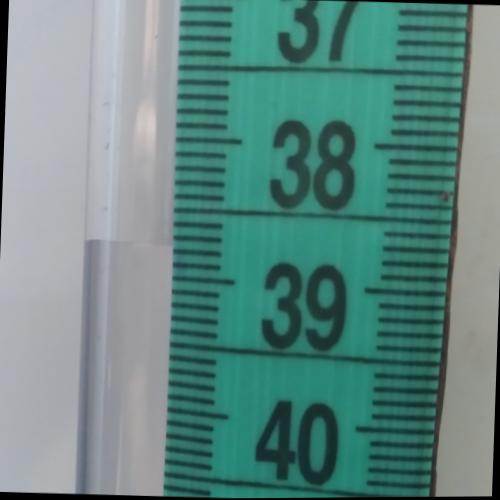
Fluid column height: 38.8 cm